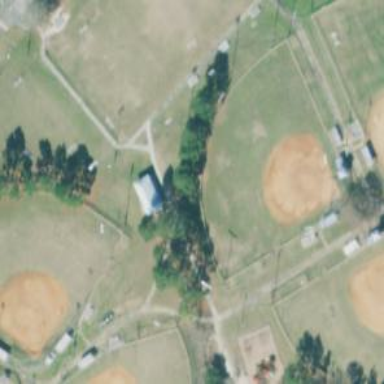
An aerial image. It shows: Baseball/softball pitch for leisure sports.